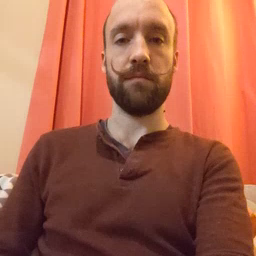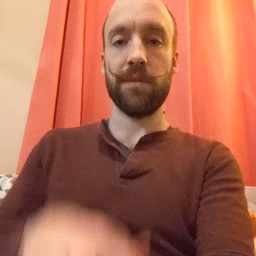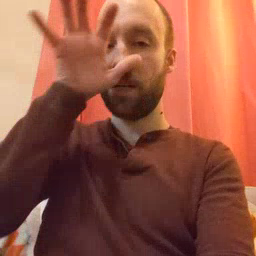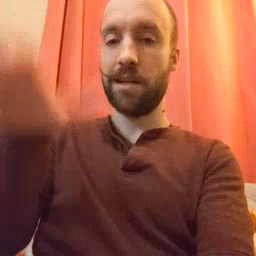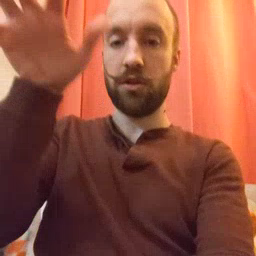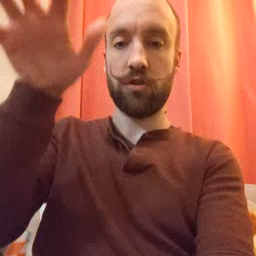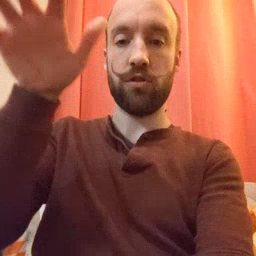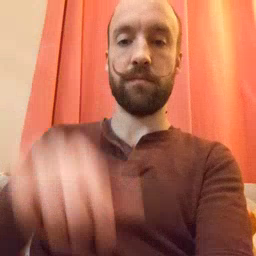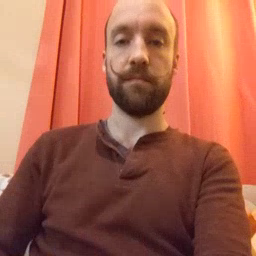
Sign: alligator